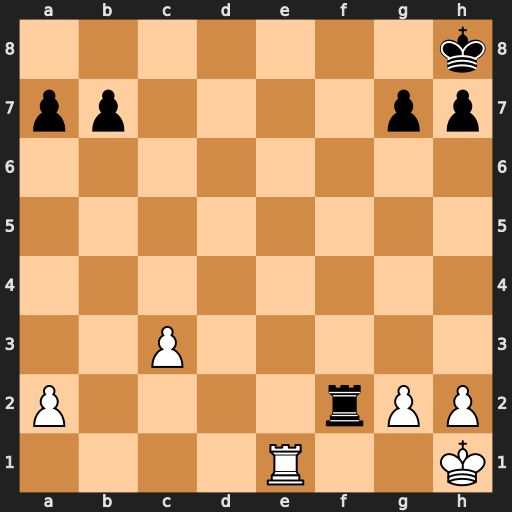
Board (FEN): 7k/pp4pp/8/8/8/2P5/P4rPP/4R2K
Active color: w
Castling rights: -
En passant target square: -
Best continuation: Re8+ Rf8 Rxf8#